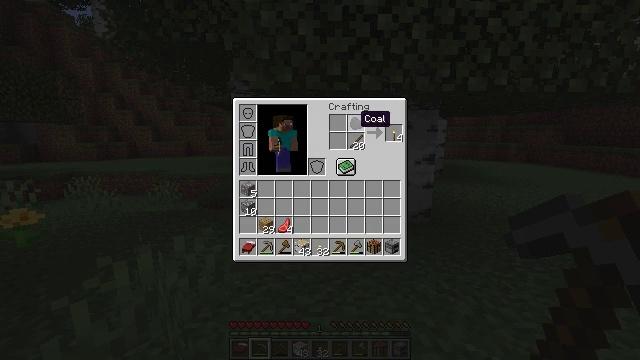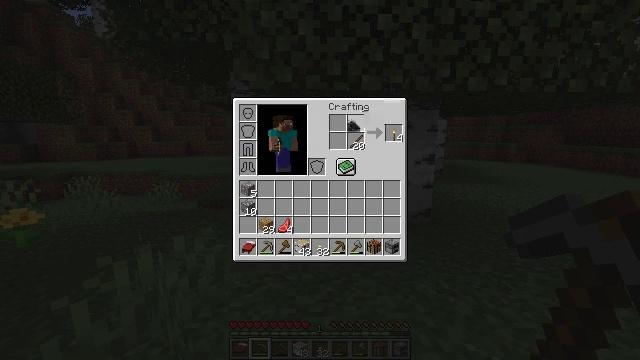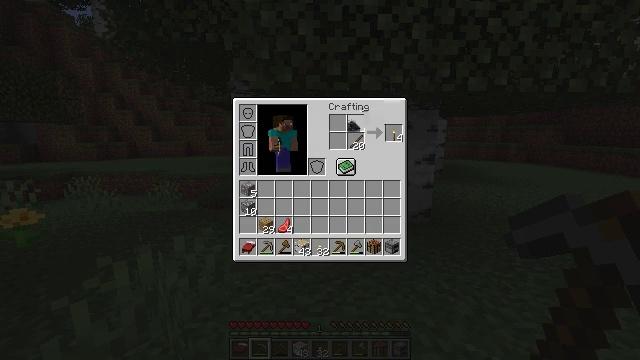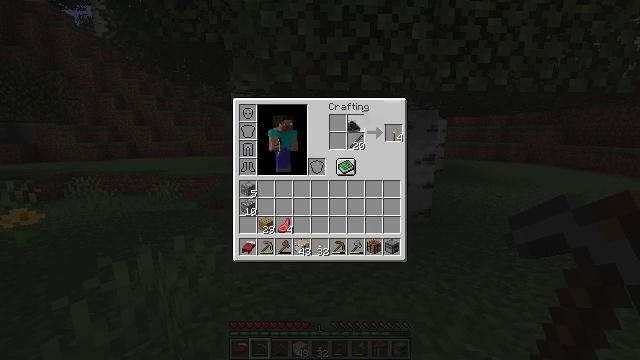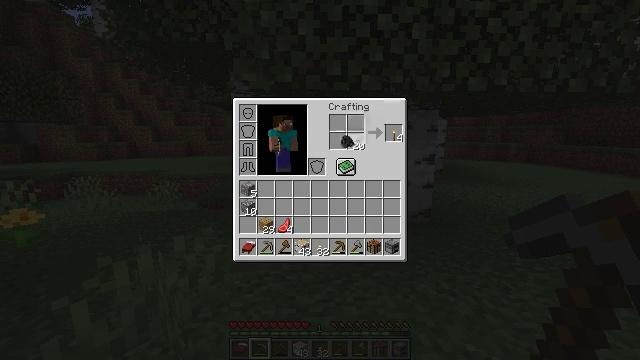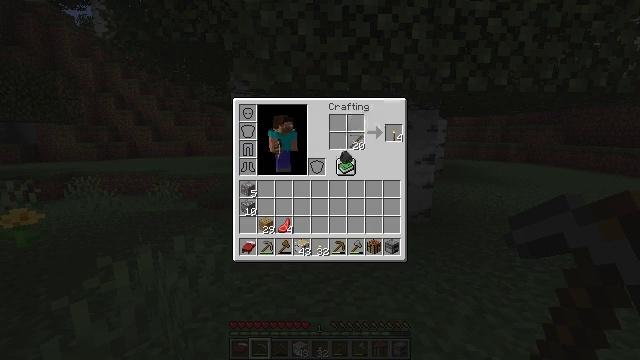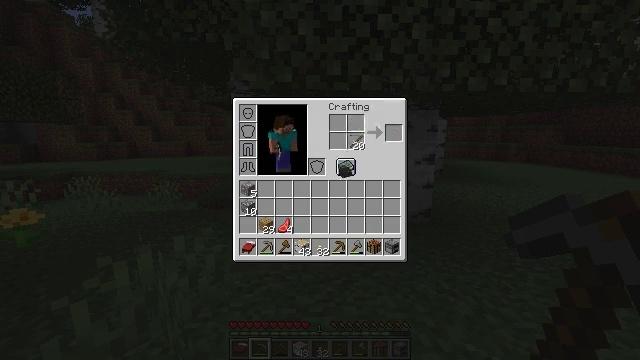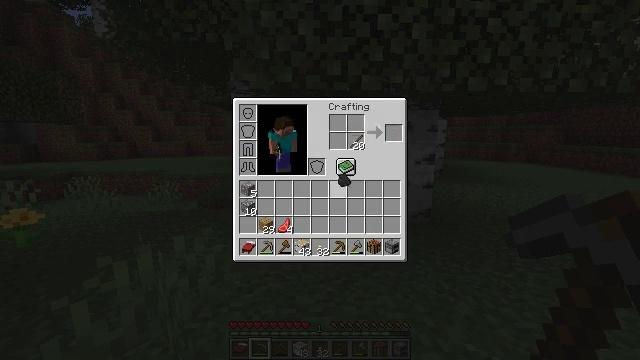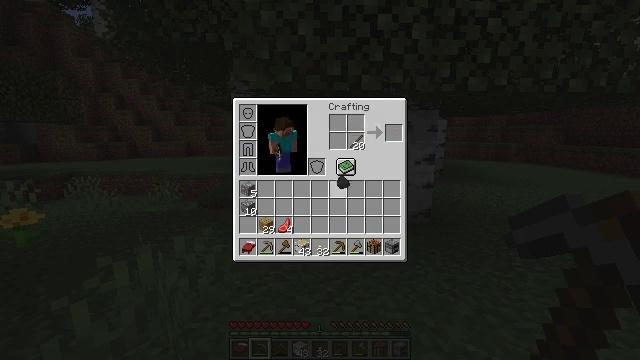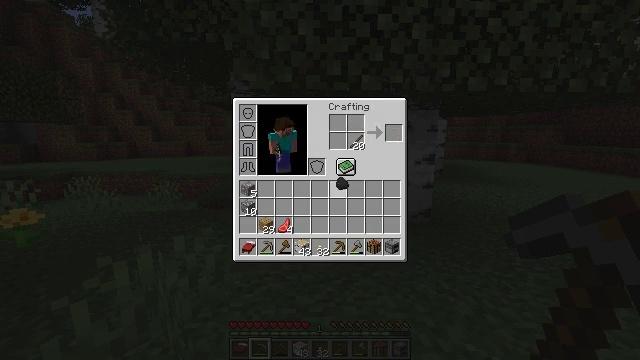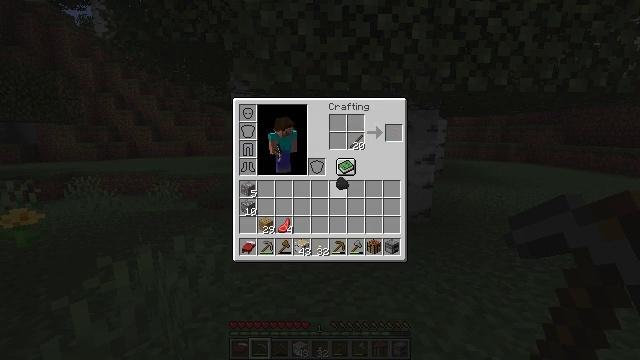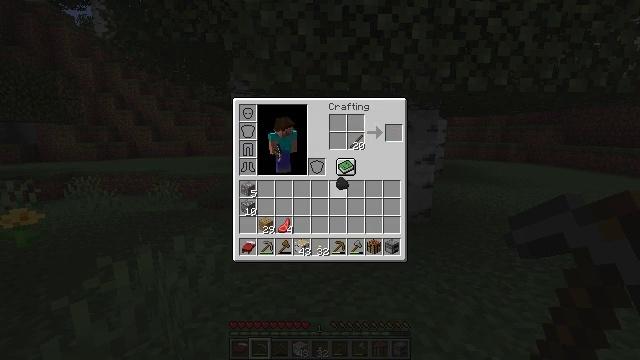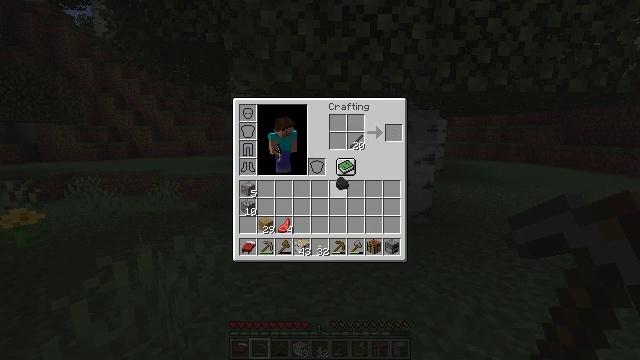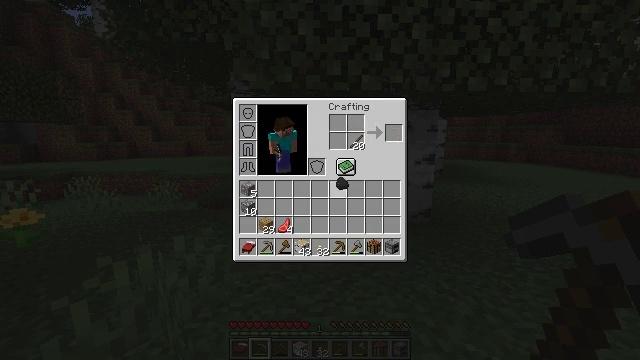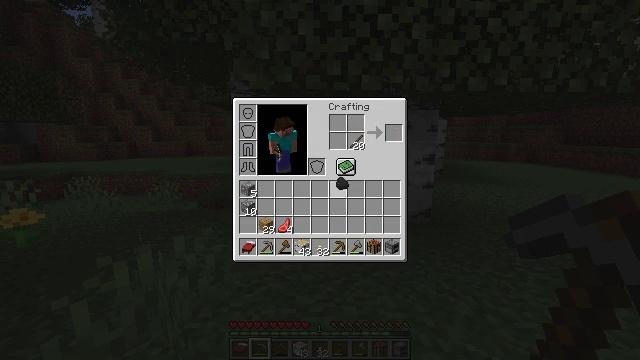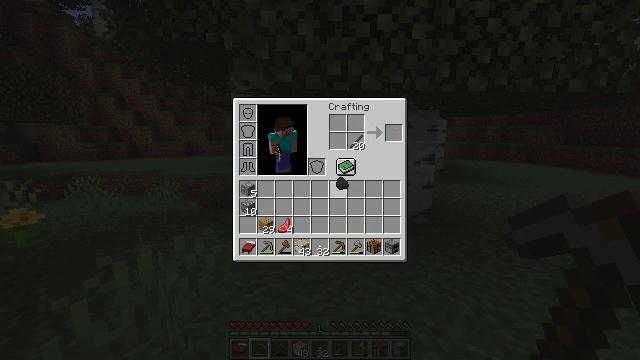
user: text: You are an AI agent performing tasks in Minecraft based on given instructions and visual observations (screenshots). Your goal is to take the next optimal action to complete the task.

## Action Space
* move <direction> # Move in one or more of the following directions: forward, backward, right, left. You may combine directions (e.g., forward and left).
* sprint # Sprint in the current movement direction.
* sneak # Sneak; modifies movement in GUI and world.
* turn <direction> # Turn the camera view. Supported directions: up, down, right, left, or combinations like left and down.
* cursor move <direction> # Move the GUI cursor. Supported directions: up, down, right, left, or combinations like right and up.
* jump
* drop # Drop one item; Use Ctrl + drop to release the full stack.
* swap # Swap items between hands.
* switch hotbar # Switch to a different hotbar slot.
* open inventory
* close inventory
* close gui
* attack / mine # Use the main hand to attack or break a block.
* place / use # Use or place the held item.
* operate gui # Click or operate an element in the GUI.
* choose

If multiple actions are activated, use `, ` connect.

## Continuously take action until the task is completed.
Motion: motion action
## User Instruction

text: Break the birch leaves block.
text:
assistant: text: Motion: operate gui
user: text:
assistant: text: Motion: operate gui
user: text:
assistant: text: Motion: operate gui
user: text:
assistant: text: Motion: cursor move down
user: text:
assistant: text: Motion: cursor move down
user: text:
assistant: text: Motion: cursor move down
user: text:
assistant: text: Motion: cursor move down
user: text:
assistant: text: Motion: no_op
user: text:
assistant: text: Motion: no_op
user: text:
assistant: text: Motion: no_op
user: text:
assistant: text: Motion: no_op
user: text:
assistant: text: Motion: no_op
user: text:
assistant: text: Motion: no_op
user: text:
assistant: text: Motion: operate gui
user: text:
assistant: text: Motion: operate gui
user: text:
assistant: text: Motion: operate gui
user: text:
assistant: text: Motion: no_op
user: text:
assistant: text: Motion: cursor move up
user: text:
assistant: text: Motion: cursor move up
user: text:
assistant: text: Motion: cursor move up
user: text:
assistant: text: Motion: no_op
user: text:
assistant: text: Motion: no_op
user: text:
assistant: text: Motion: no_op
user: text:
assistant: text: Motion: no_op
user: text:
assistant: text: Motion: no_op
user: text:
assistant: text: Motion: no_op
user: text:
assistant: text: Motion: operate gui
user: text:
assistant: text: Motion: operate gui
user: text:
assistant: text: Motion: no_op
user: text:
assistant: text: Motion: no_op